Interaction volume radius: 10 \u00c5
Interaction volume height: 10 \u00c5
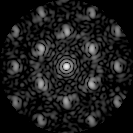
Disorder parameter: 0.3865